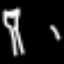
Label: fork